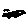
Label: car